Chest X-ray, PA view. Patient: 22 years old, sex F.
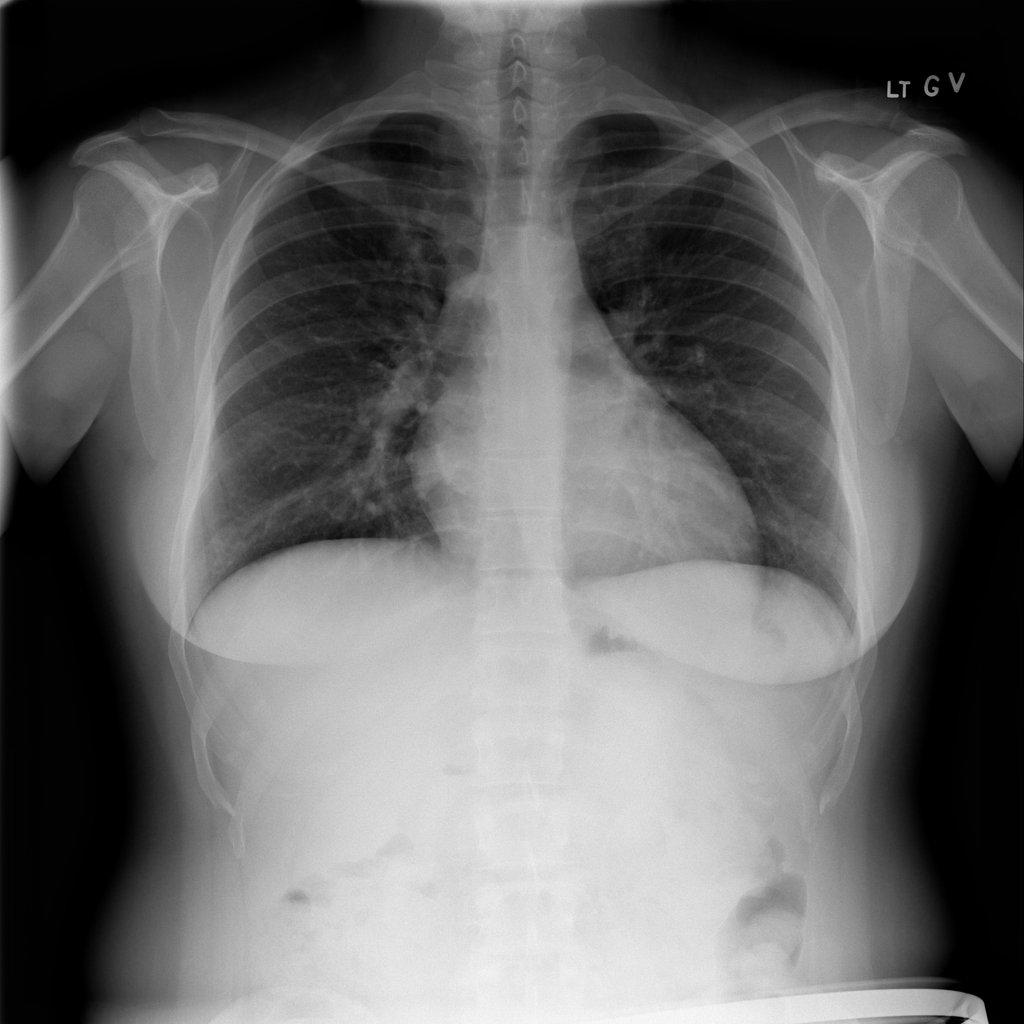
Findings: No Finding